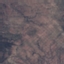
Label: HerbaceousVegetation